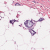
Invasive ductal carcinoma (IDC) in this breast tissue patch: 0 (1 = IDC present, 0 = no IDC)